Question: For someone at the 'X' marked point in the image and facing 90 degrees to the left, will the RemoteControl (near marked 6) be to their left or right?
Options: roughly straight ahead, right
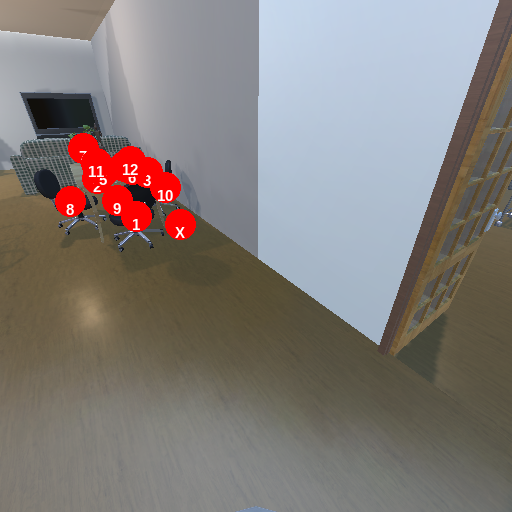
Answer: roughly straight ahead